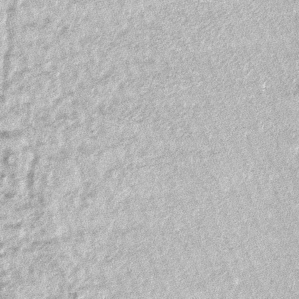
Label: frost